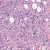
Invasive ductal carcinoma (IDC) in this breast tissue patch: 1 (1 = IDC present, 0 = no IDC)